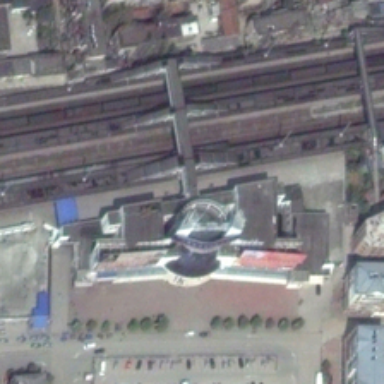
Many buildings are around a railway station .